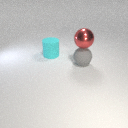
large gray rubber sphere below large red metal sphere